Field crop: maize
Growth stage: 2
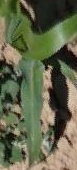
Species: maize